Question: The first procedure :
'''
procedure TestOne(List : TStringList);
var
TempList : TStringList;
begin
TempList := TStringList.Create;
TempList.Add('Test');
List := TempList;
TempList.Free;
end;
procedure TForm1.Button1Click(Sender : TObject);
var
aList : TStringList;
begin
aList := TStringList.Create;
TestOne(aList);
Memo1.Lines := aList;
end;
'''
When I click button the memo doesn't show any thing , and the breakpoint show the procedure doesn't execute this line:
'''
List := TempList;
'''

and I modify the procedure :
'''
procedure TestTwo(List : TStringList);
var
TempList : TStringList;
begin
TempList := TStringList.Create;
TempList.Add('Test');
List.Text := TempList.Text;
//or
List.Assign(TempList);
//List := TempList;
TempList.Free;
end;
'''
this time it works.
so why it can't use 'List := TempList;' ?
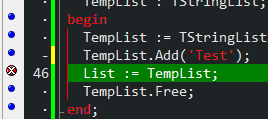
Answer: When you pass a variable by value, Delphi makes a copy of the parameter value in the Stack and all the changes made to that parameter inside the method are done over that copy.
That's the way pascal worked since Turbo Pascal days and maybe since the beginning. Consider this:
'''
procedure TestInt(Int: Integer);
begin
Int := 10;
Writeln(Int); //writes 10
end;
var
I: Integer;
begin
I := 5;
Wirteln(I); //writes 5
TestInt(I);
Writeln(I); //also writes 5
end.
'''
Now, when you pass a object as a parameter, you have to remember the object variable is a reference to the object (a pointer to the address where the object is really stored in the heap). But, if you pass the parameter by reference, the above rule still applies: A copy of the reference is made in the stack. Any change you make to that reference inside your method/procedure is done over that copy.
The line 'List := TempList;' merely changes the reference making it point to a different object in a different memory location. That value is lost when the procedure returns, in the same way the integer value is lost when the 'TestInt' procedure returns.
The fact that the line is never executed is the optimizer in action. Since the new value is never used, the optimizer eliminates the assignment from the final exe and the line is really never executed.
You can change the parameter declaration to pass it by reference (a var parameter), but that's not a good Idea when working with objects, since you have to take into account who's responsible to free the object's memory to avoid memory leaks.
You don't tell what you're trying to accomplish, but it looks like Assign is the way to go, since the assignment copies the strings from one list to the other. You have to consider working directly over the List and not use a TempList, like this:
'''
procedure TestOne(List : TStringList);
begin
List.Clear;
List.Add('Test');
end;
procedure TForm1.Button1Click(Sender : TObject);
var
aList : TStringList;
begin
aList := TStringList.Create;
TestOne(aList);
Memo1.Lines := aList;
end;
'''
The result, as you can see, is the same.
# Edit
Rob pointed something important in the comments, so I will address why the last line of the Button1Click method works: 'Memo1.Lines := aList;'
This looks like a direct assignment, but you know in that line you're dealing with a <URL>.
> A property, like a field, defines an attribute of an object. But while a field is merely a storage location whose contents can be examined and changed, a property . Properties provide control over access to an object's attributes, and they allow attributes to be computed.The declaration of a property specifies a name and a type, and includes at least one access specifier.
Looking at how the Lines property of a TCustomMemo is declared:
'''
TCustomMemo = class(TCustomEdit)
..
..
property Lines: TStrings read FLines write SetLines;
'''
This means that, when you assign a value to the property, you're really calling the SetLines method, passing the Value as a parameter, like this:
'''
Memo1.SetLines(AList);
'''
The SetLines implementation looks like this:
'''
procedure TCustomMemo.SetLines(Value: TStrings);
begin
FLines.Assign(Value);
end;
'''
So, you're finally issuing the same TStrings.Assign call which copies all the strings from the source list to the destination list.
This is the Delphi way to deal with object properties and maintain a clear ownership over the objects. Each component creates and owns it's own sub-objects, and you create and own your objects.
The assignment operator ( := ) over a property is sintactic sugar to allow the component writer to introduce side effects when reading or writing the values, and to allow you, the programmer to think as if the property was a standard field and enjoy the comfort of that side effects.